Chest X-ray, AP view. Patient: 19 years old, sex M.
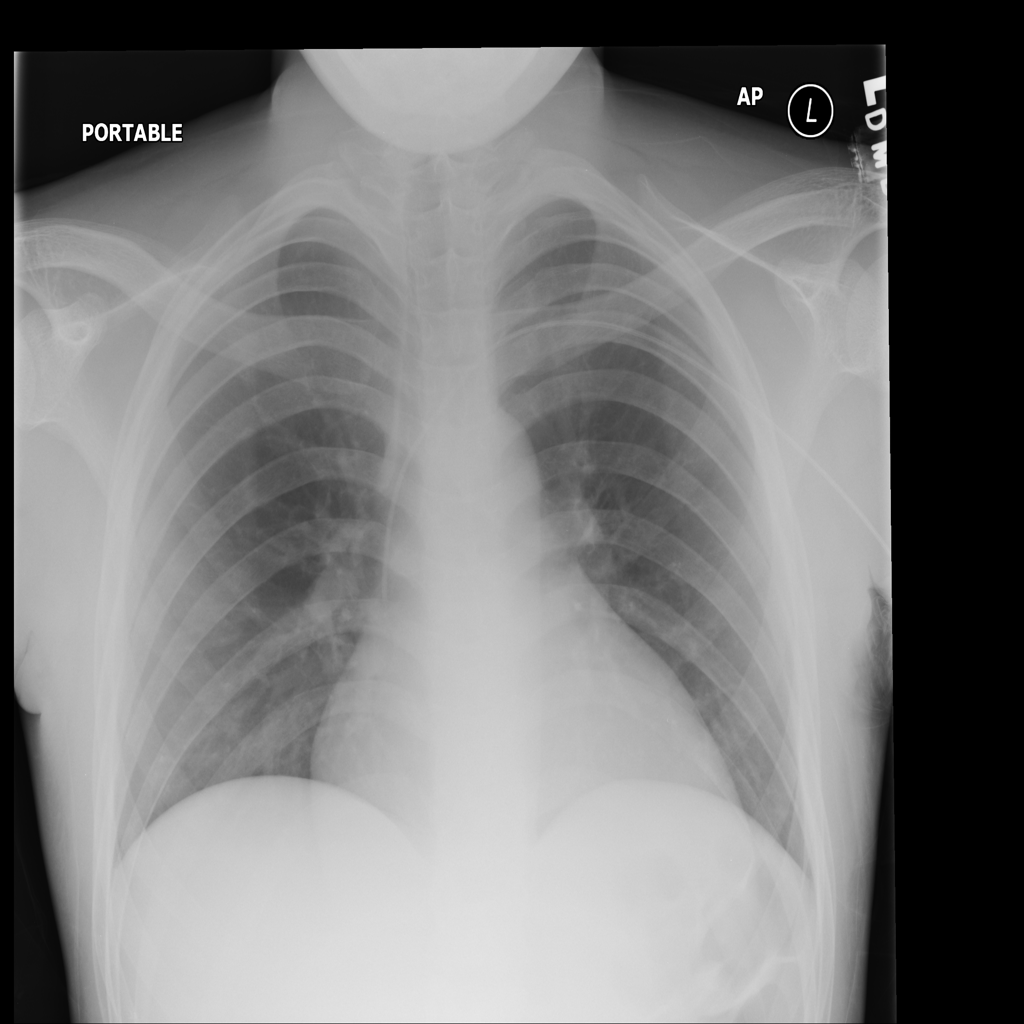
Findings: No Finding